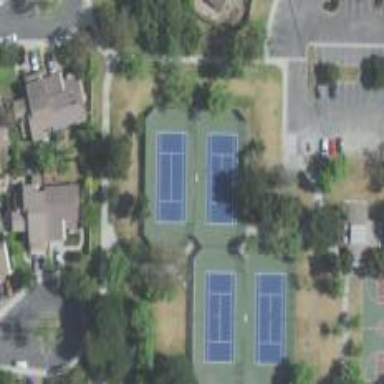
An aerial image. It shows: Tennis court on pitch.